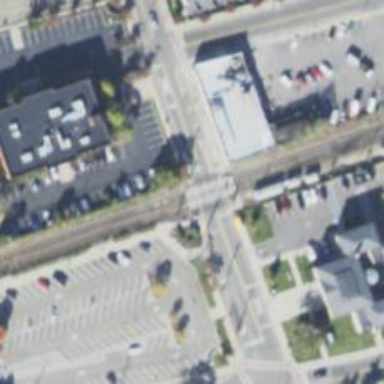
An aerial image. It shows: Railway crossing.